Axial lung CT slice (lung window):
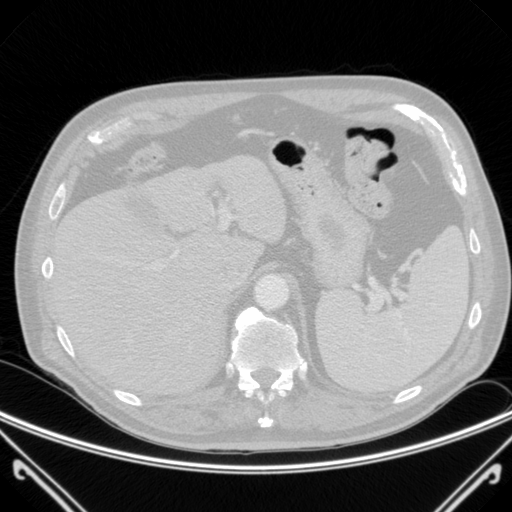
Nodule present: no